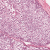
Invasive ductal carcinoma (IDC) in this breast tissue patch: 0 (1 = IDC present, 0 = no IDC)